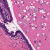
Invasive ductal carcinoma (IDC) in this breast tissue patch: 0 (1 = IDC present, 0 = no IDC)